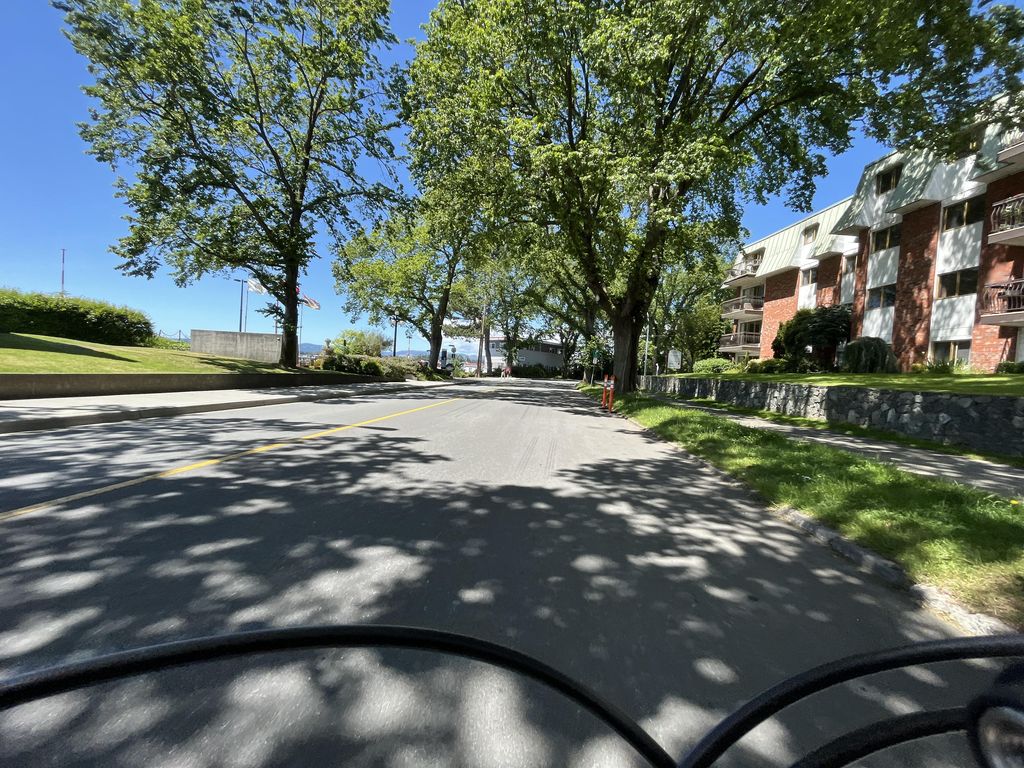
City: victoria